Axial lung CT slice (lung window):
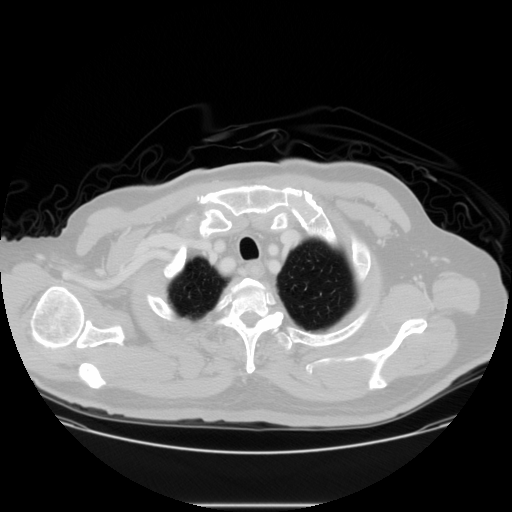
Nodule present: no